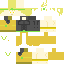
A female skeleton skin with pale skin, wearing blonde helmet dressed in a yellow robe top and brown pants, featuring a closed mouth.